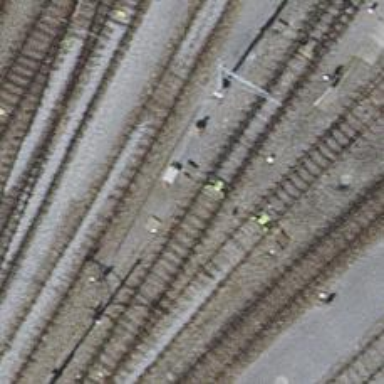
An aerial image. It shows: Yard with single rail track. The railway track is electrified with contact line for service purposes.